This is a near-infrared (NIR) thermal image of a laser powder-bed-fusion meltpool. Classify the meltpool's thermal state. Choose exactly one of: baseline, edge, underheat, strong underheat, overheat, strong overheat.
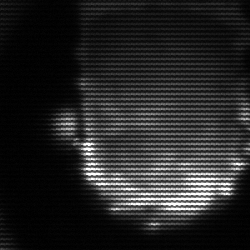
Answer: baseline